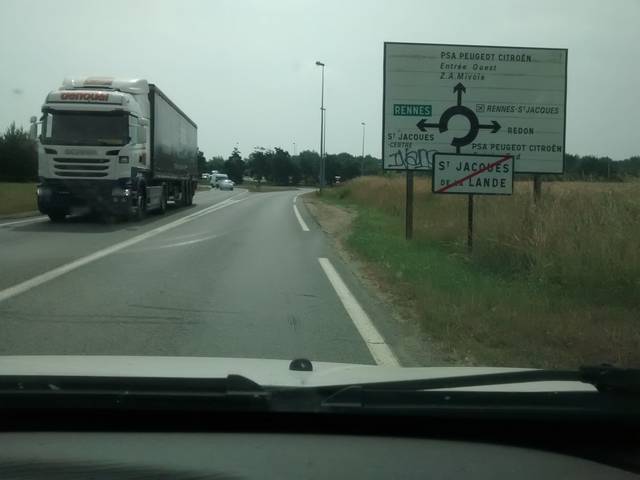
Region: France
Coordinates: 48.075, -1.714